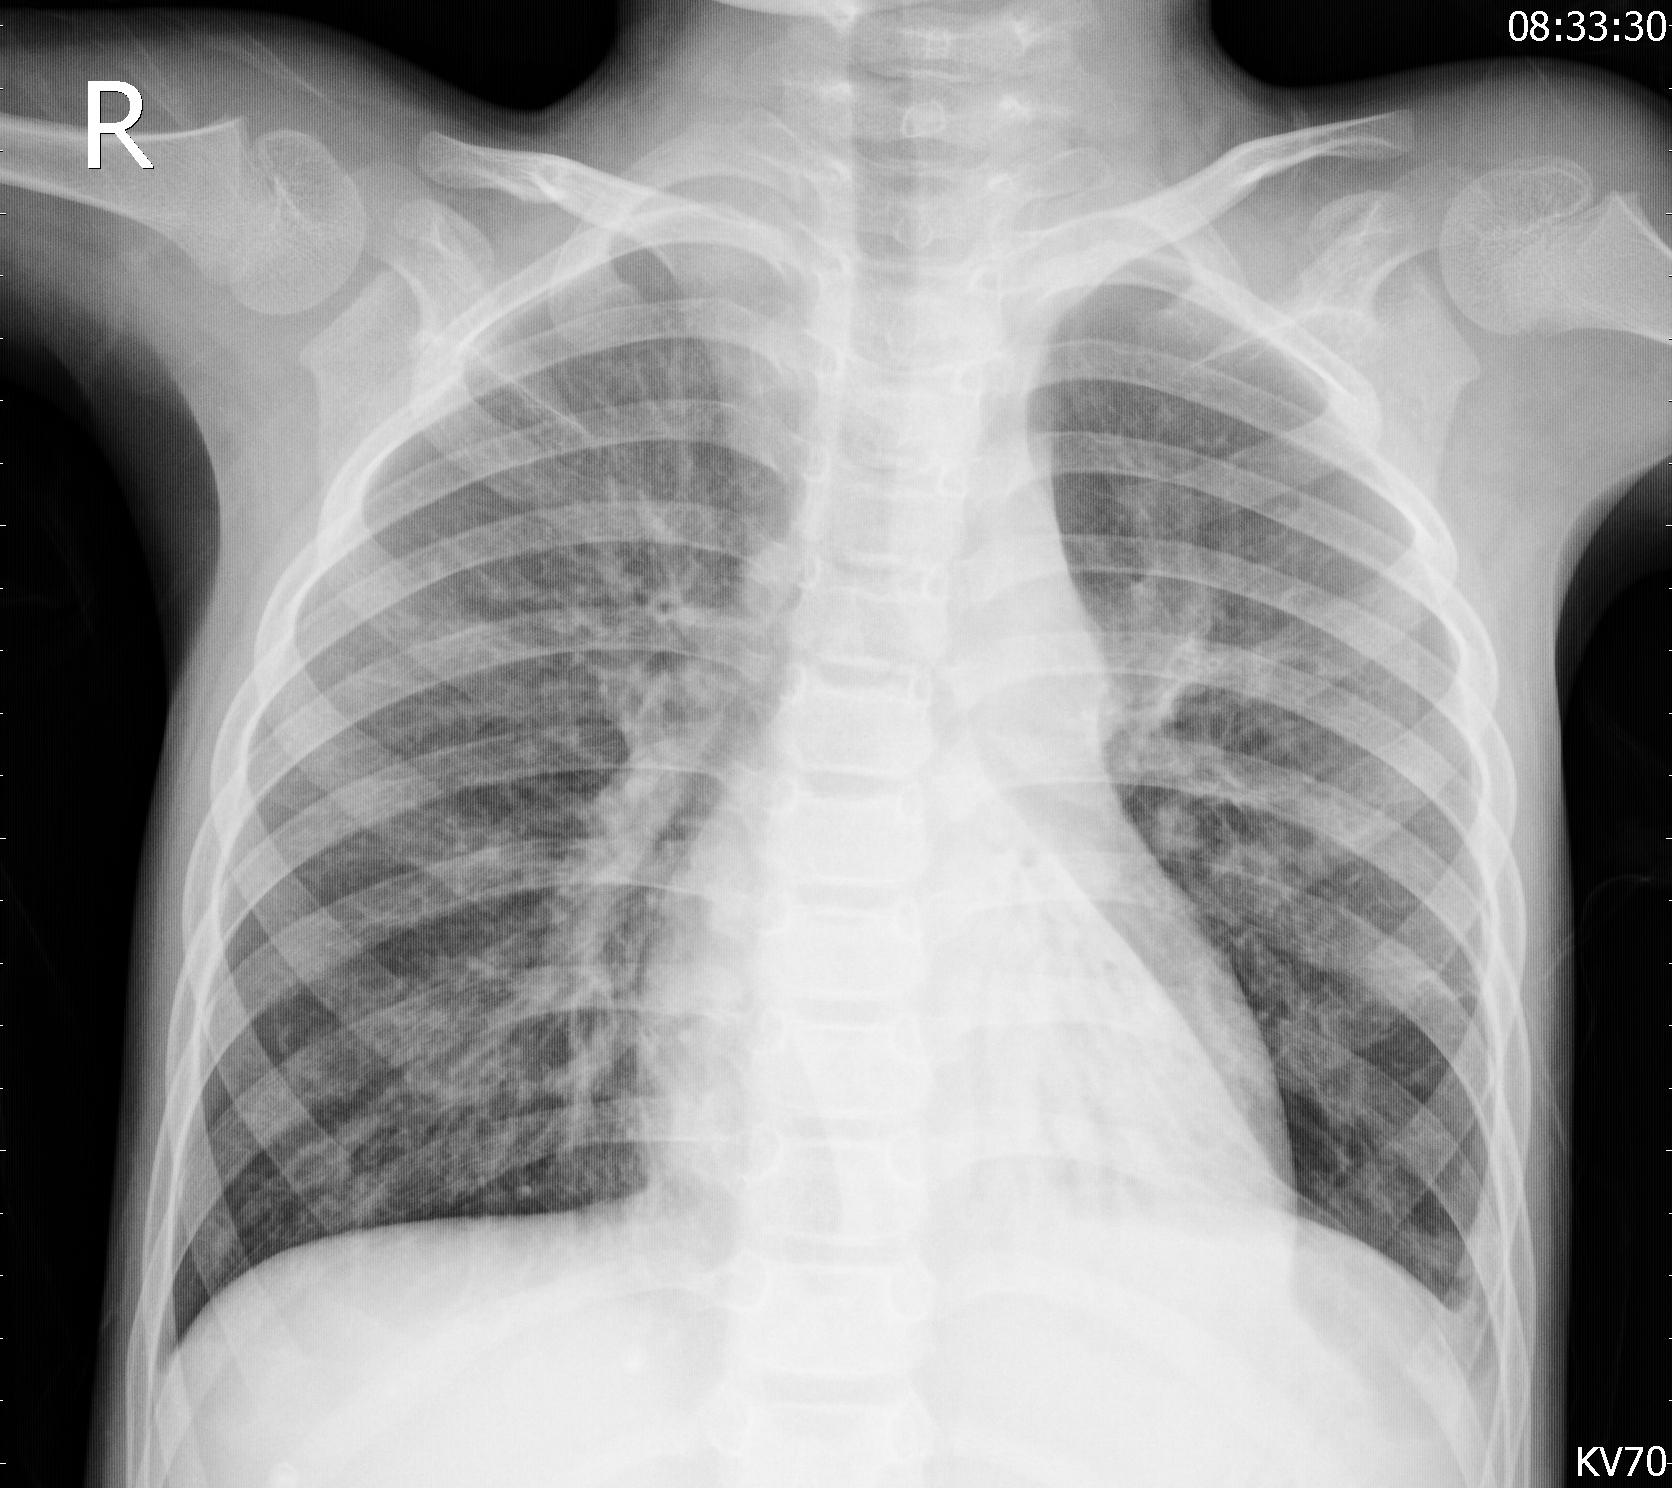
Diagnosis: PNEUMONIA